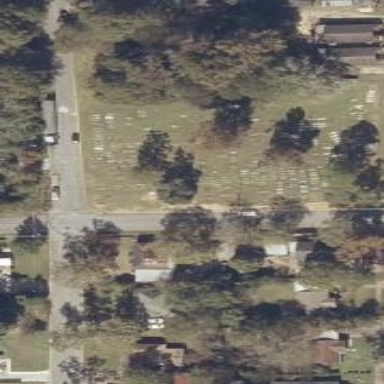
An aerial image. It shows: Cemetery.